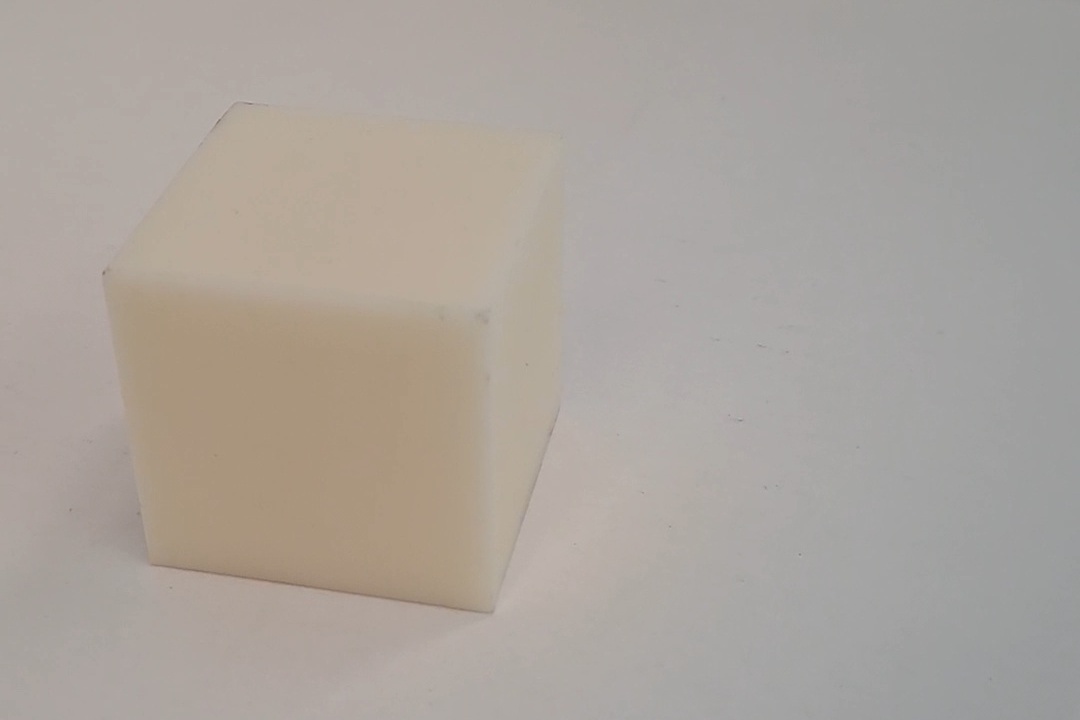
Label: Cuboid